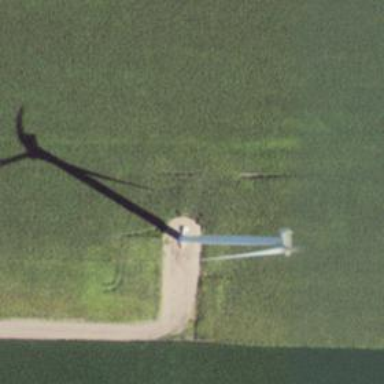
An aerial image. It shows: Wind generator powered by horizontal-axis wind turbine.